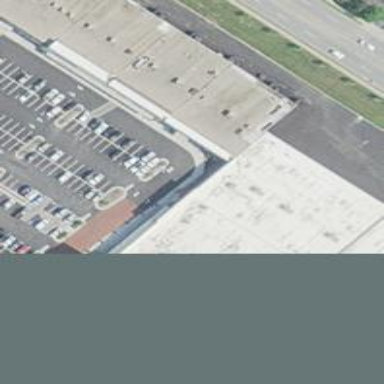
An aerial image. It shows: Commercial building.